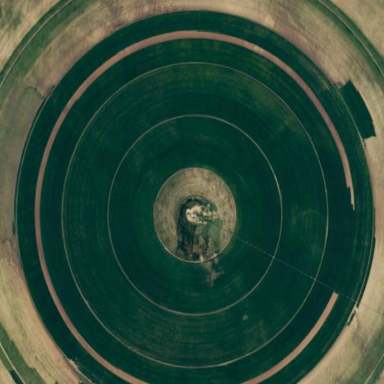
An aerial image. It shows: Farmland with pivot irrigation system.